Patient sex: M
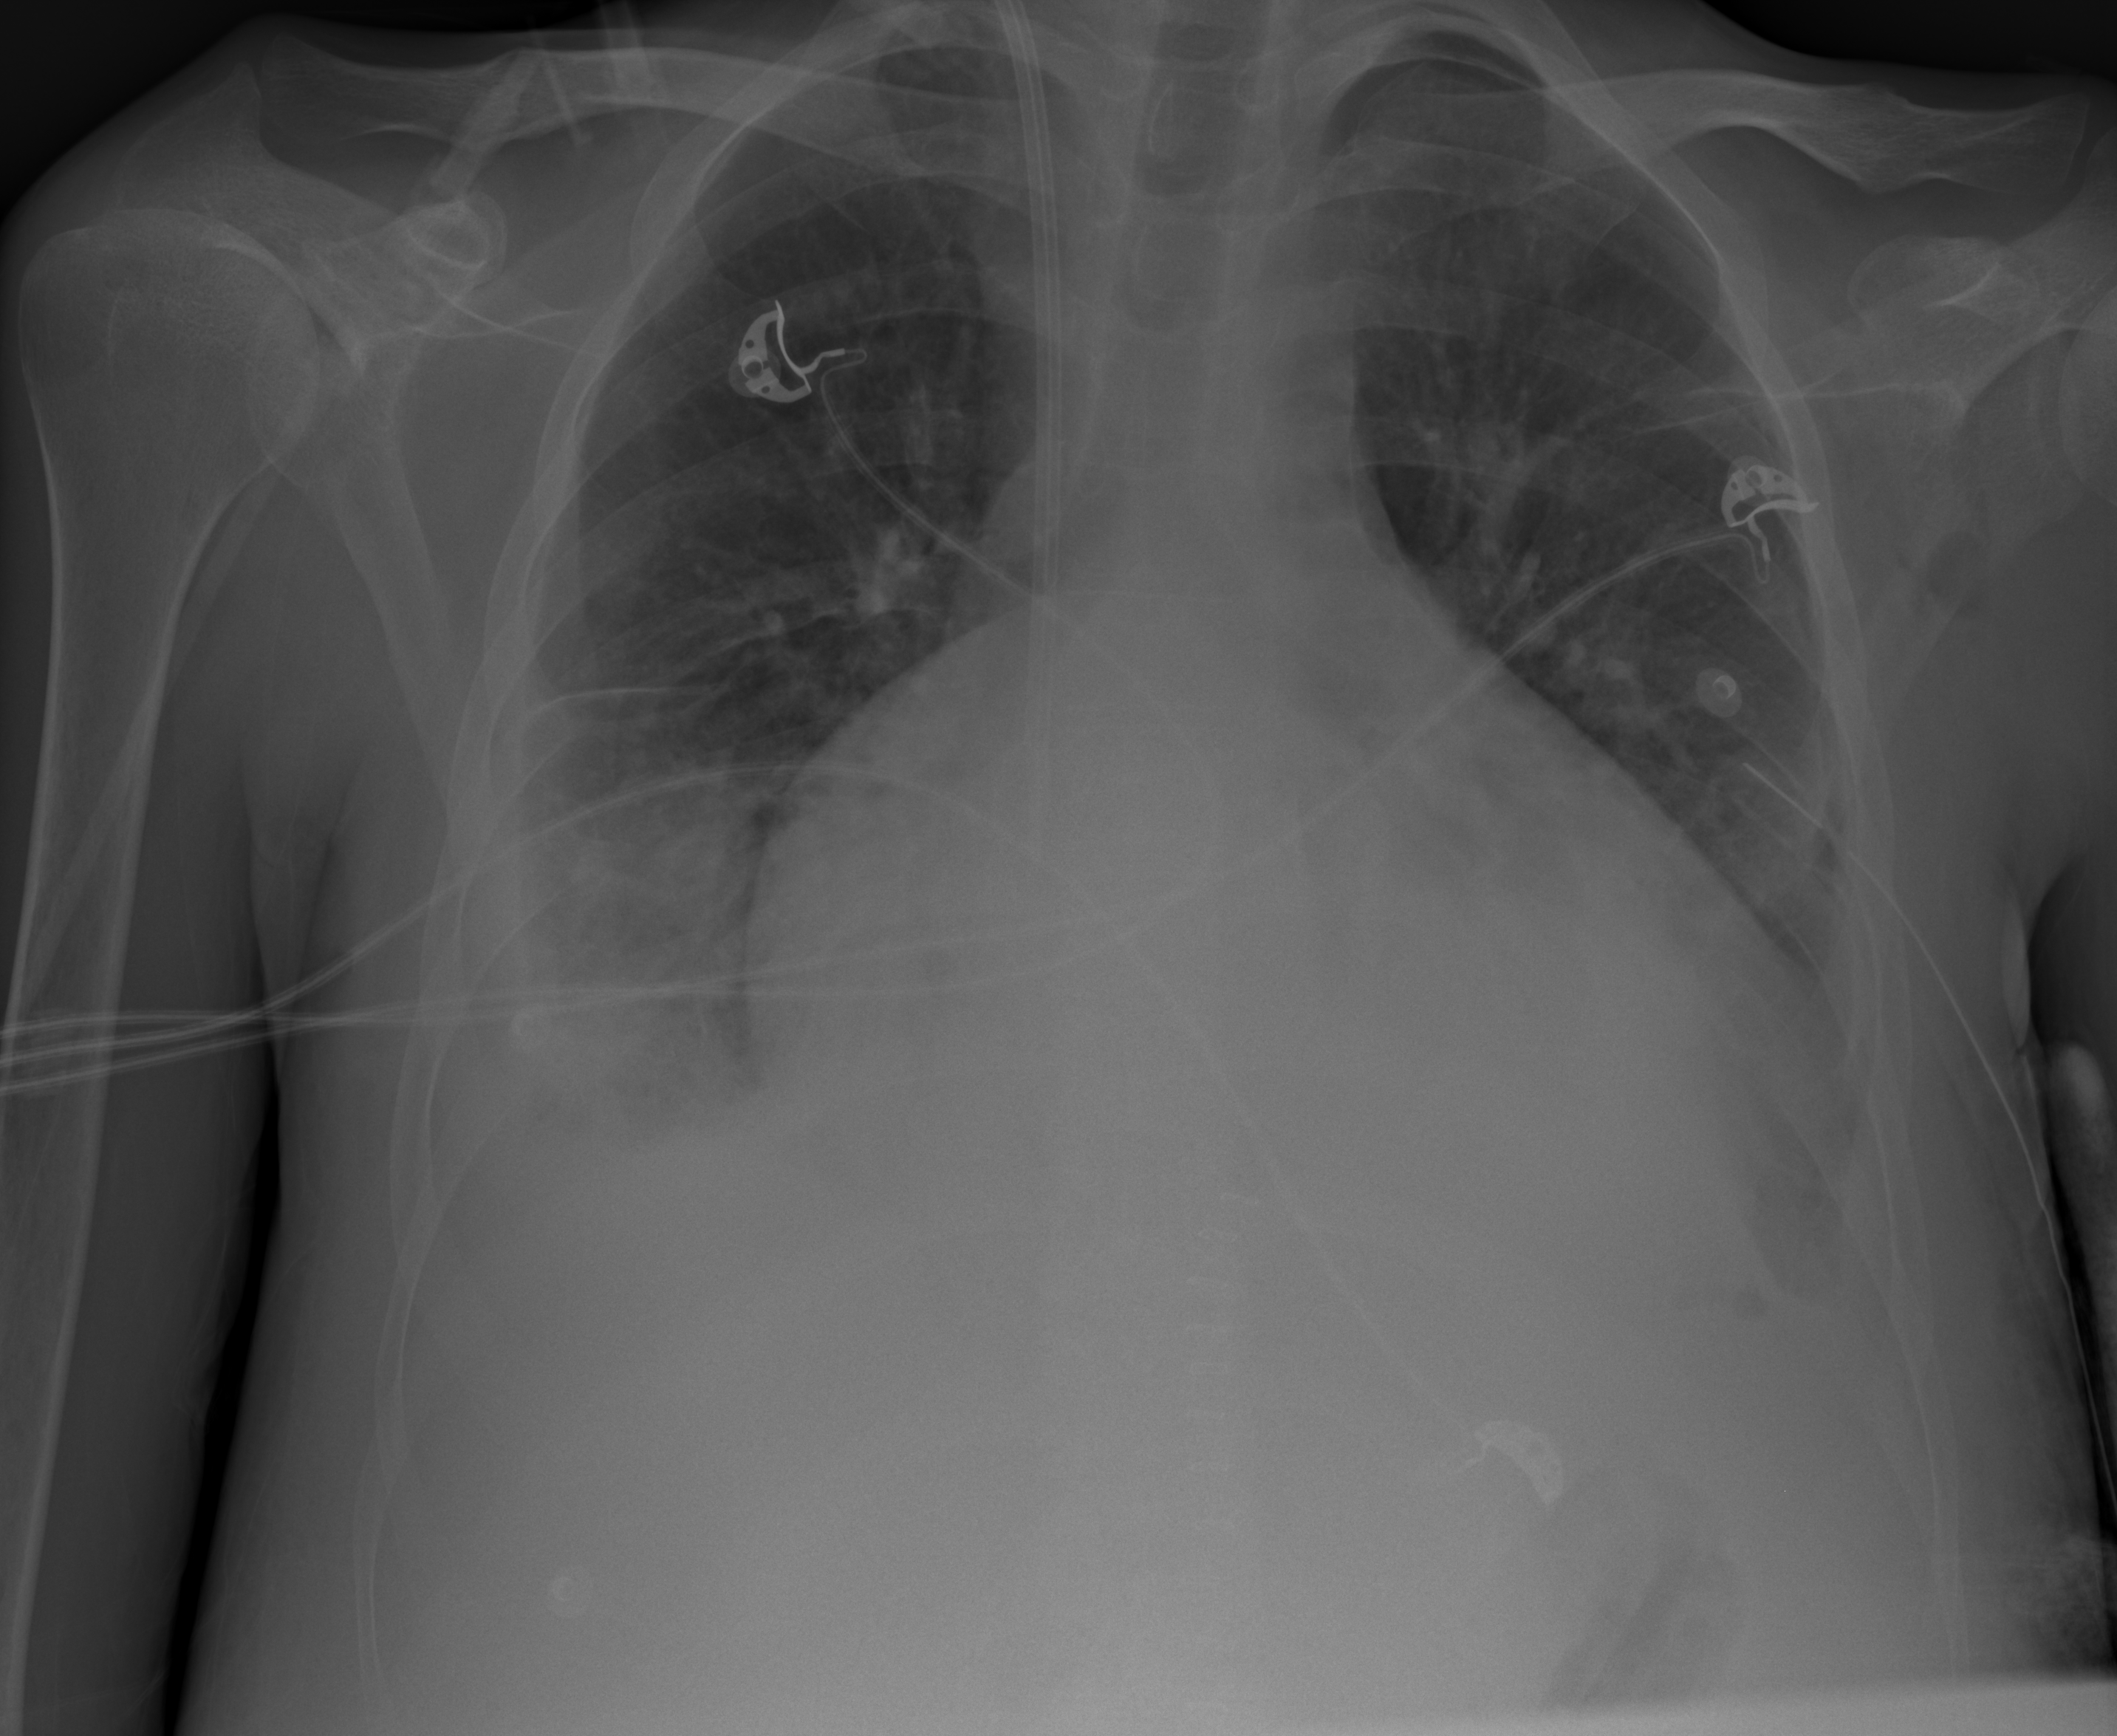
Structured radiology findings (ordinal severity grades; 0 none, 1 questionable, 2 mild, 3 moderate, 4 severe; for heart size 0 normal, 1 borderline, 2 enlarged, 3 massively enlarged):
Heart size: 3
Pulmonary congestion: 2
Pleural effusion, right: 3
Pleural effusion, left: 3
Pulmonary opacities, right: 3
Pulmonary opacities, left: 2
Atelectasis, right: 3
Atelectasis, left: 2